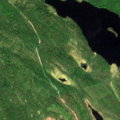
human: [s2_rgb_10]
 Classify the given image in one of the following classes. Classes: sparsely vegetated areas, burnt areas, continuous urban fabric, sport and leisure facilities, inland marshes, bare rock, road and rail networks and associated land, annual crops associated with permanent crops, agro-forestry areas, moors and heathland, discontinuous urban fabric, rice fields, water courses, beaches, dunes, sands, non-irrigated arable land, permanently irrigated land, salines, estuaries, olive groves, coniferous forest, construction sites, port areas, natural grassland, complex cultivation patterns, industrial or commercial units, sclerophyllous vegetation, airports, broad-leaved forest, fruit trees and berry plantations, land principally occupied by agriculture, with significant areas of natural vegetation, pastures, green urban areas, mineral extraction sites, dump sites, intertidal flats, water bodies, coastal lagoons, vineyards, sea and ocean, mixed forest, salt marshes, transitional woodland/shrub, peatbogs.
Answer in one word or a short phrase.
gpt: coniferous forest, mixed forest, water bodies